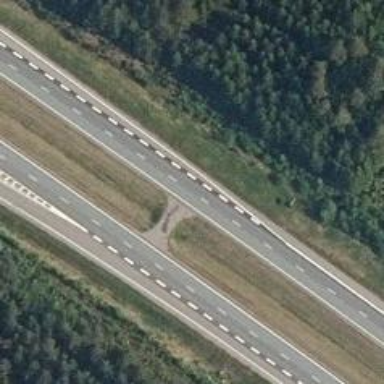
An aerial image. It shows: View of motorway.